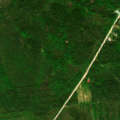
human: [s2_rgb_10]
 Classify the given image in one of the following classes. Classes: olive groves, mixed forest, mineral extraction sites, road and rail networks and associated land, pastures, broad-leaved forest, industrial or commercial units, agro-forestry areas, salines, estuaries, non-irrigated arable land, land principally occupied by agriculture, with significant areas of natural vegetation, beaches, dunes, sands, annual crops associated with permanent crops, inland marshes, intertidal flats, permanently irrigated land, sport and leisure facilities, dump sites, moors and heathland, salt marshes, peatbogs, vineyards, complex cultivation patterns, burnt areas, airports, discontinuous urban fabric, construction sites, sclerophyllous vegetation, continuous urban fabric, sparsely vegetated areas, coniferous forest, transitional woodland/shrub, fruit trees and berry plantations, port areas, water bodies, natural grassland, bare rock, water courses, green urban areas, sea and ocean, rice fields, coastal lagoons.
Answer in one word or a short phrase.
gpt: coniferous forest, mixed forest, transitional woodland/shrub